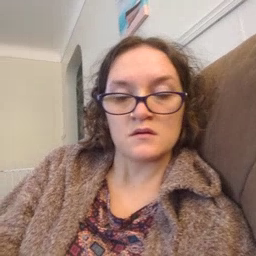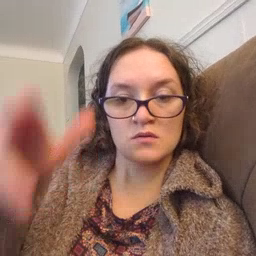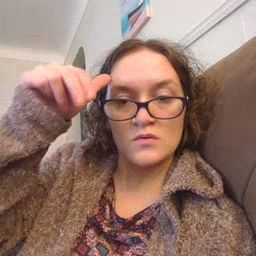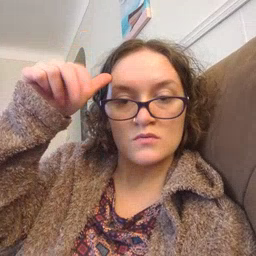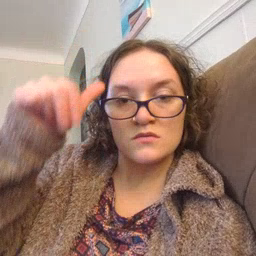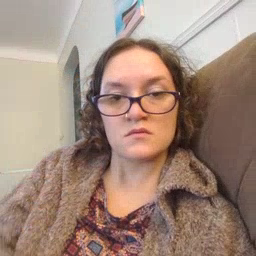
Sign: horse